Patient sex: M
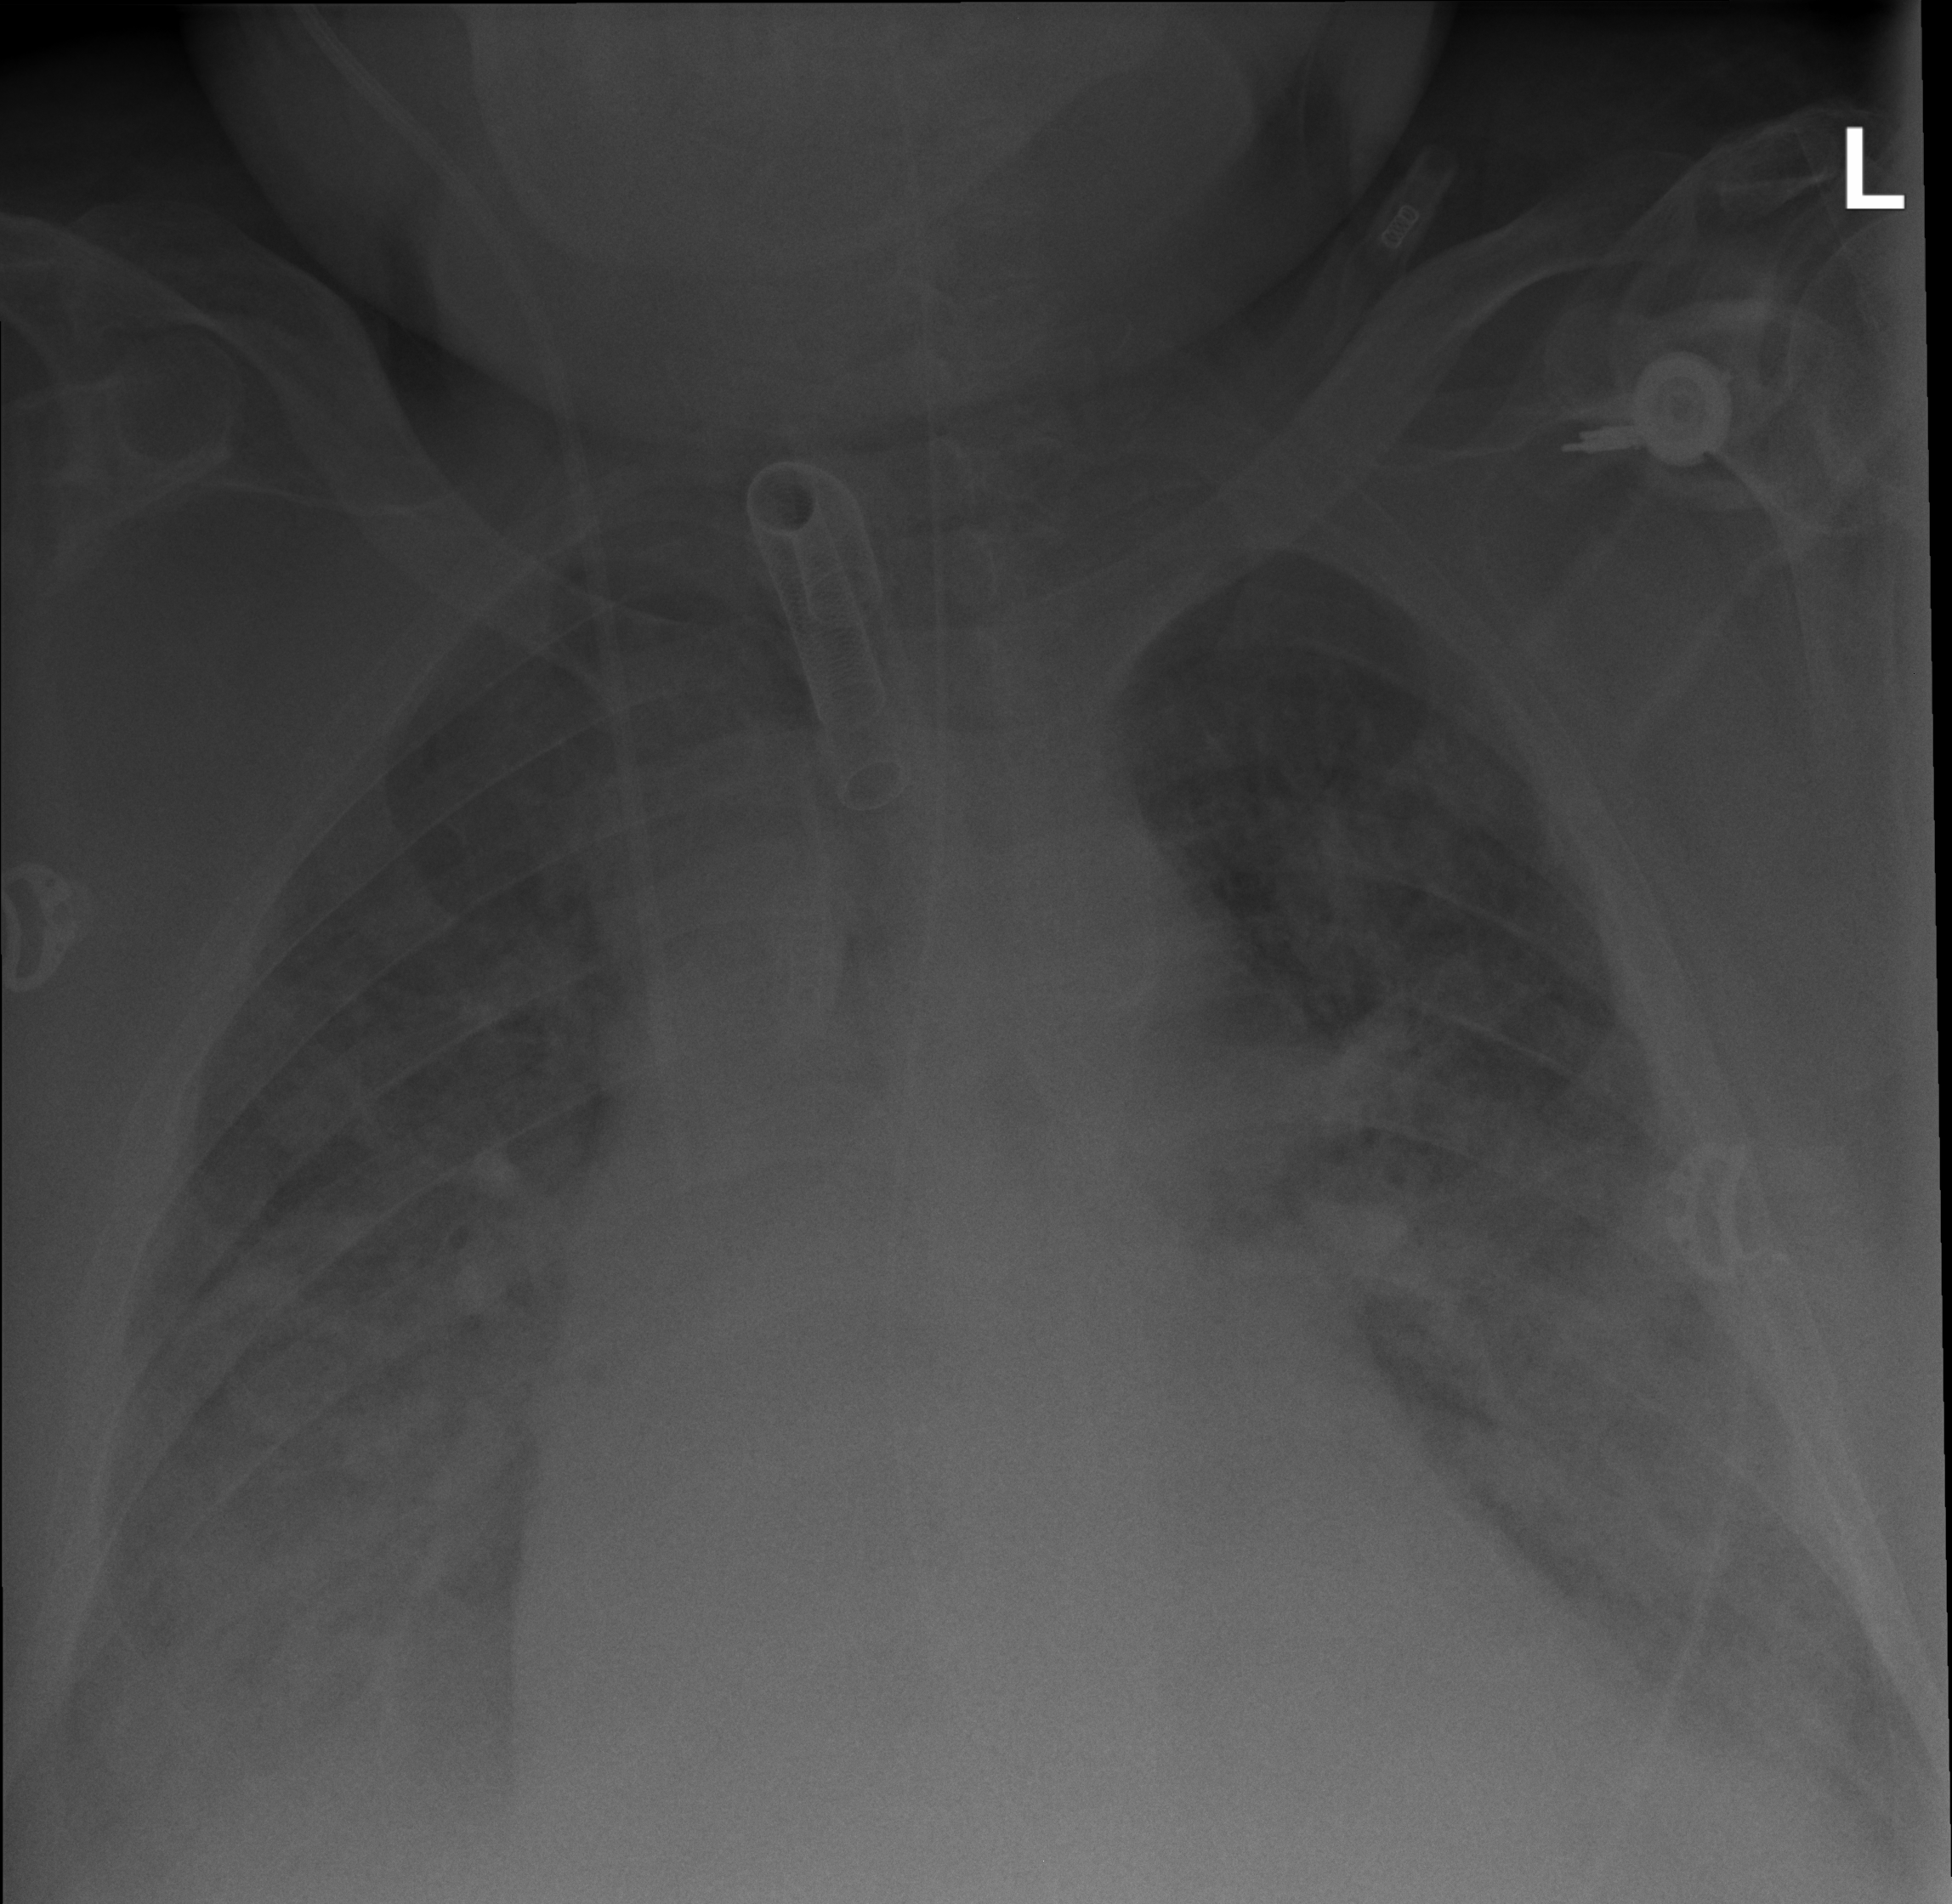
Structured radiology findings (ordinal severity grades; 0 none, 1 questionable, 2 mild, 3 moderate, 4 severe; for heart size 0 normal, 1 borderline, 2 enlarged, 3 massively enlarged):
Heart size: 2
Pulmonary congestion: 3
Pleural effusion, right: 2
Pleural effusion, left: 2
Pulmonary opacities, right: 3
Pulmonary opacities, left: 3
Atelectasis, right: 3
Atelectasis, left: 3